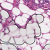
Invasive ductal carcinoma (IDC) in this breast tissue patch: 1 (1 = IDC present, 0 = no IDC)